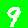
Digit: 9